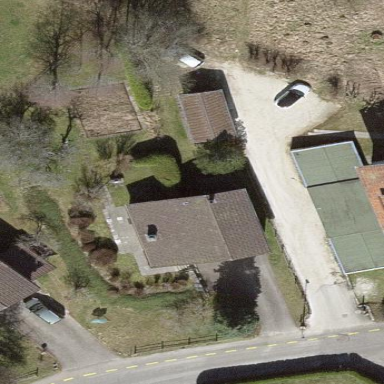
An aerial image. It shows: Residential garden.